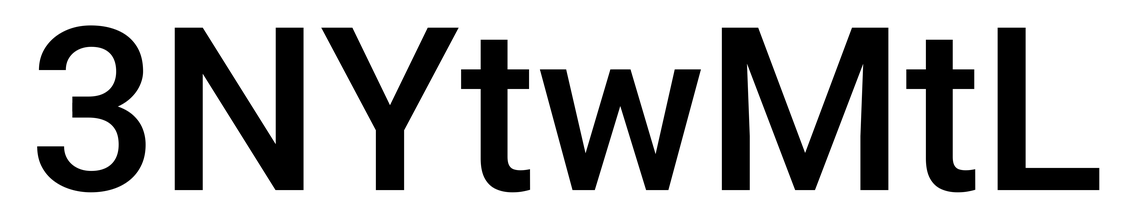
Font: Roboto_Medium